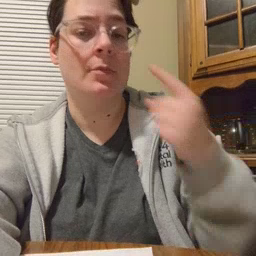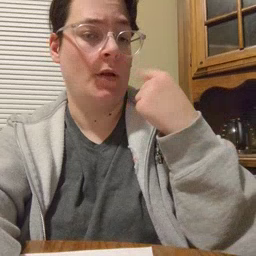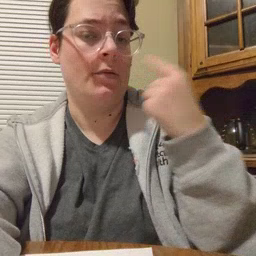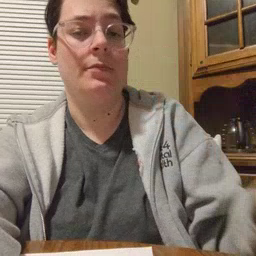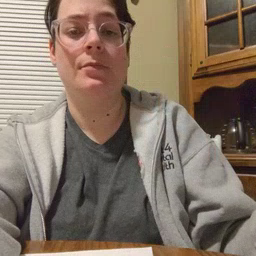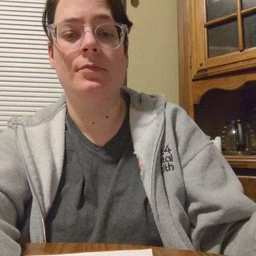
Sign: mouth